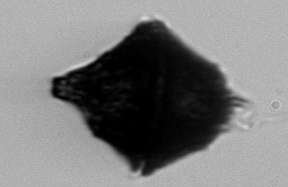
Label: Gonyaulax